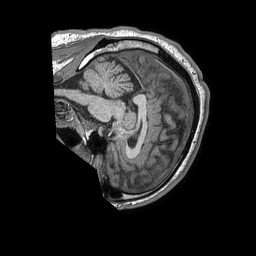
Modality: T1w
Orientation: sagittal
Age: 47
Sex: male
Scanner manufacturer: philips
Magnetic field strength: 1.5 T
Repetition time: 0.007655 s
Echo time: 0.003484 s